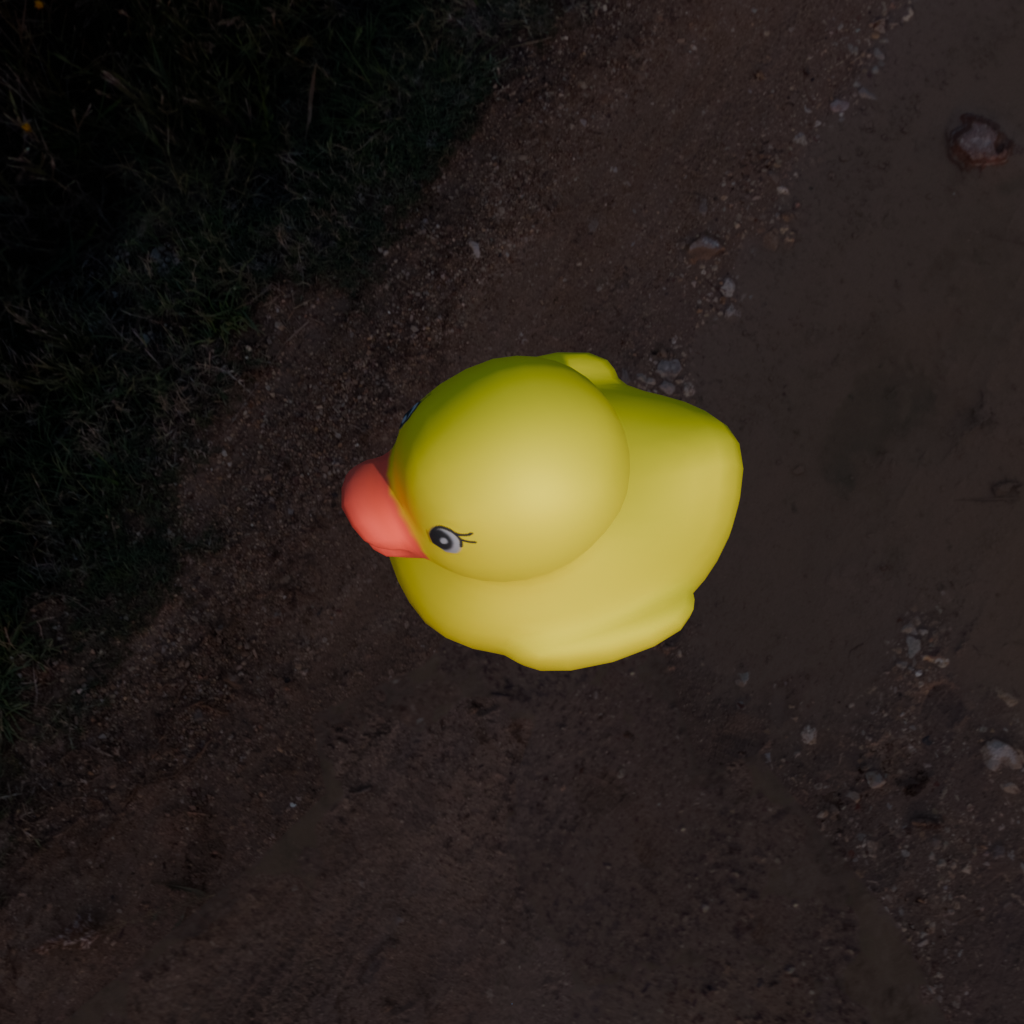
an image of a yellow rubber duck seen from <left_top> in a muddy path at sunset with fields on both sides.